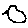
Label: bird